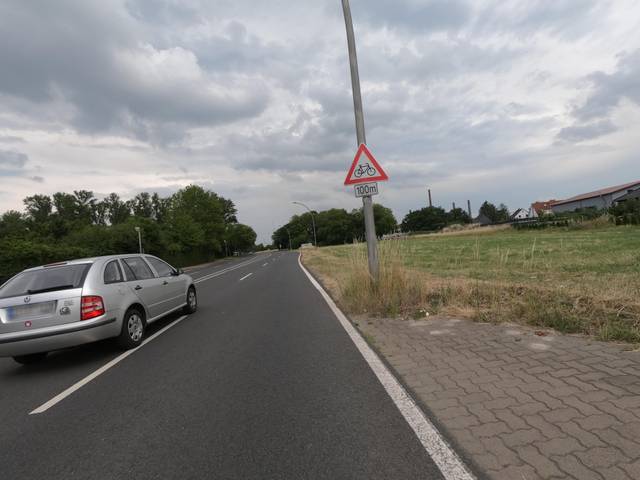
Region: Germany
Coordinates: 52.157, 10.374